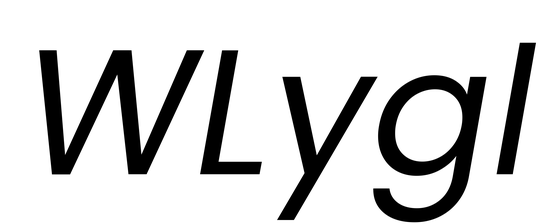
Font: Poppins-Italic